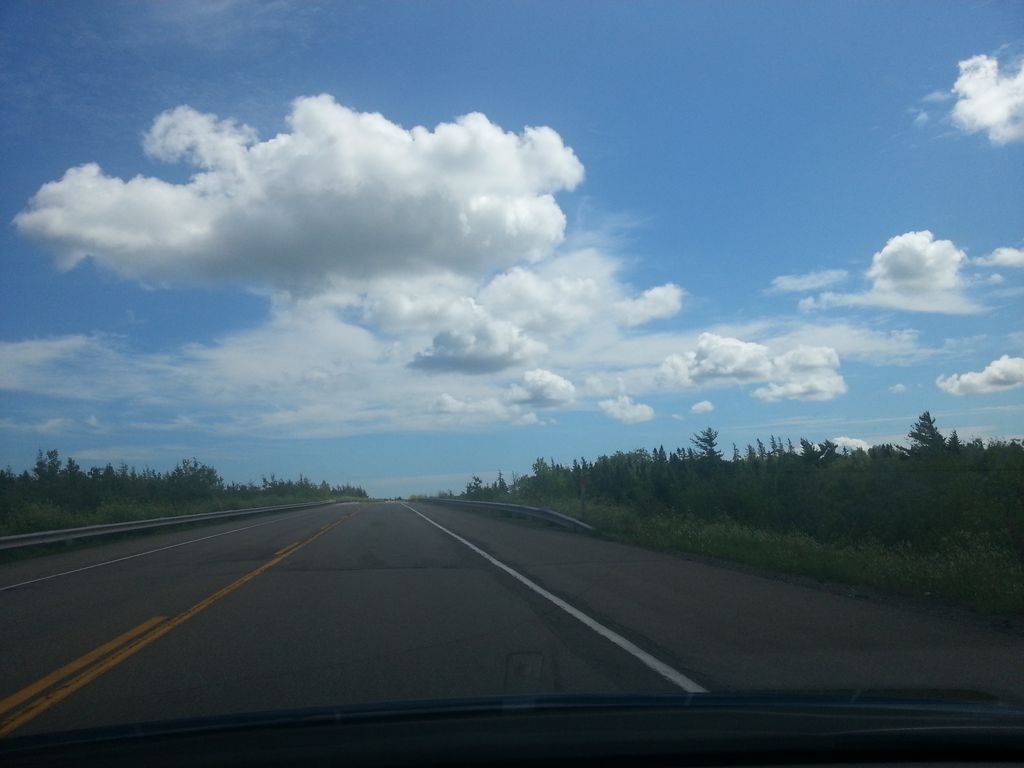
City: charlottetown